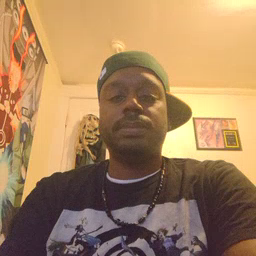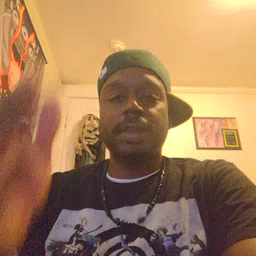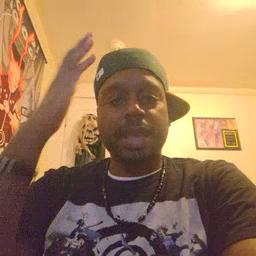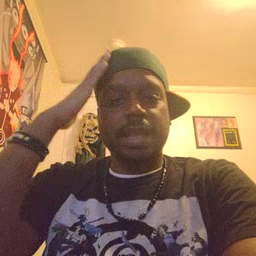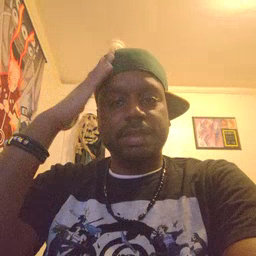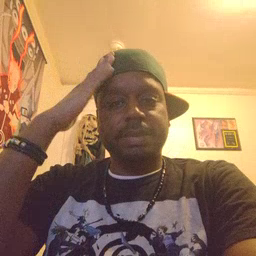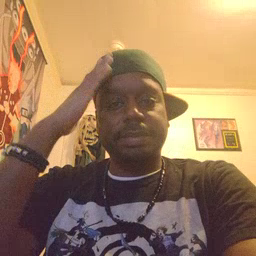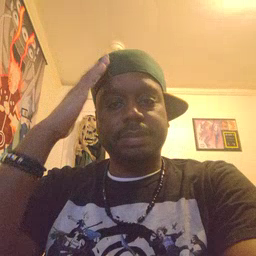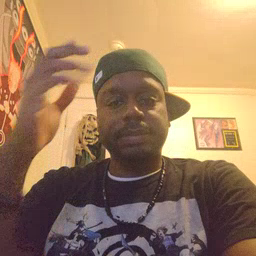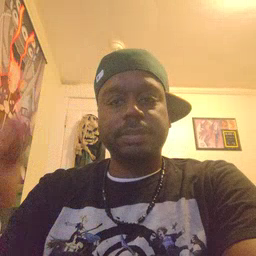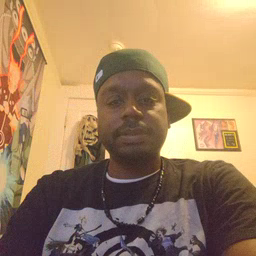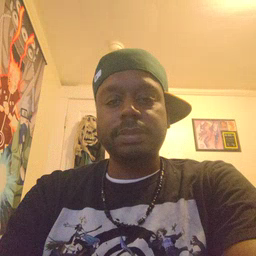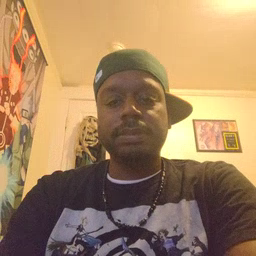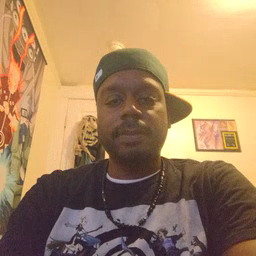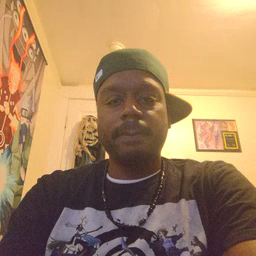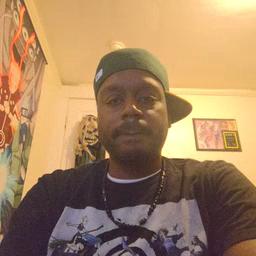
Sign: elephant